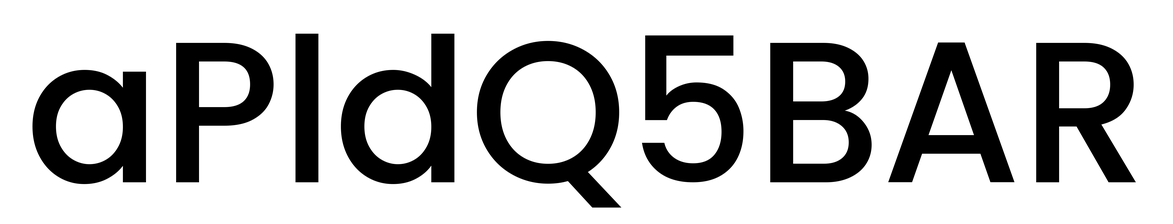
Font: Poppins-Medium